Question: I have some trouble using the peewee library. I'm using sqlite database behind my python application combined with peewee to acces the database and on one of my function, i'm retrieving datas depending on the input parameters of my function, it looks like this:
'''
def display_characters(self, menu_update: PageView123, emoji: Emoji = None):
# Characters retrieving
query = Character.select(Character, fn.Count(Character.id).alias('count'), CharactersOwnership.discord_user_id)
museum_filter = menu_update.retrieve_hidden_data()
if museum_filter.category is not None:
query = query.where(Character.category == museum_filter.category)
if museum_filter.rarity is not None:
query = query.where(Character.rarity == museum_filter.rarity)
if museum_filter.affiliation is not None:
query = (query.join(CharacterAffiliation)
.join(Affiliation)
.where(Affiliation.name == museum_filter.affiliation))
total_characters = query.count()
# Then we filter on only the owned card
query = (query.join(CharactersOwnership, on=(CharactersOwnership.character_id == Character.id))
.where(CharactersOwnership.discord_user_id == museum_filter.owner.id)
.group_by(Character.id)
.order_by(Character.name))
total_owned = query.count()
'''
The code itself doesn't speak much, but the thing is that when i'm reaching the last step, the models retrieved are not complete when we enter the condition 'if museum_filter.affiliation is not None:'.
To describe my issue, here is what it looks like:

Any idea why the model that result from the query is not complete?
Thanks!
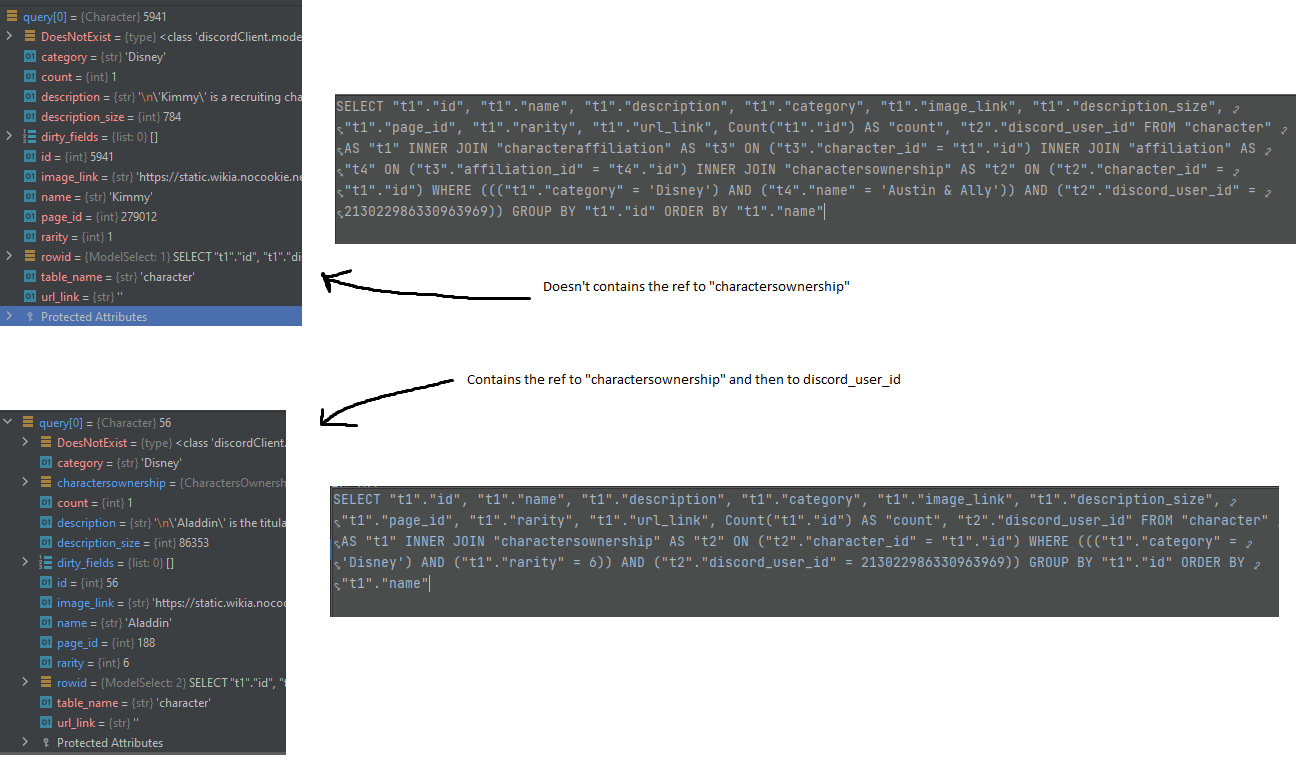
Answer: You might want to explicitly call '.join_from()' specifying source and dest table, since peewee's "join context" may be hurting you rather than helping you. Doc here: <URL>
Alternatively, at the end of the affiliation block call '.switch(Character)' to reset the join context to character. Additionally, you need to explicitly 'select()' all the columns you want retrieved. Just joining on additional tables does not imply selecting the data out of them